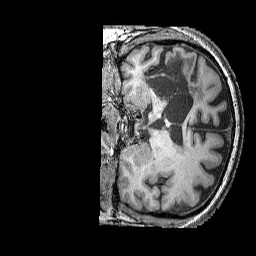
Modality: T1w
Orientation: coronal
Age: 57
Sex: male
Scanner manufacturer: siemens
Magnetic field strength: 3 T
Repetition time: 2.25 s
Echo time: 0.00415 s